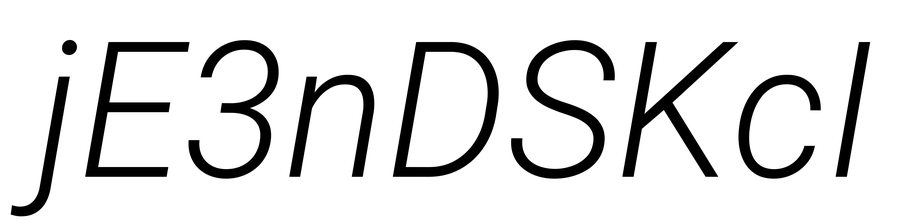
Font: Roboto-Italic_Light_Italic